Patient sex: M
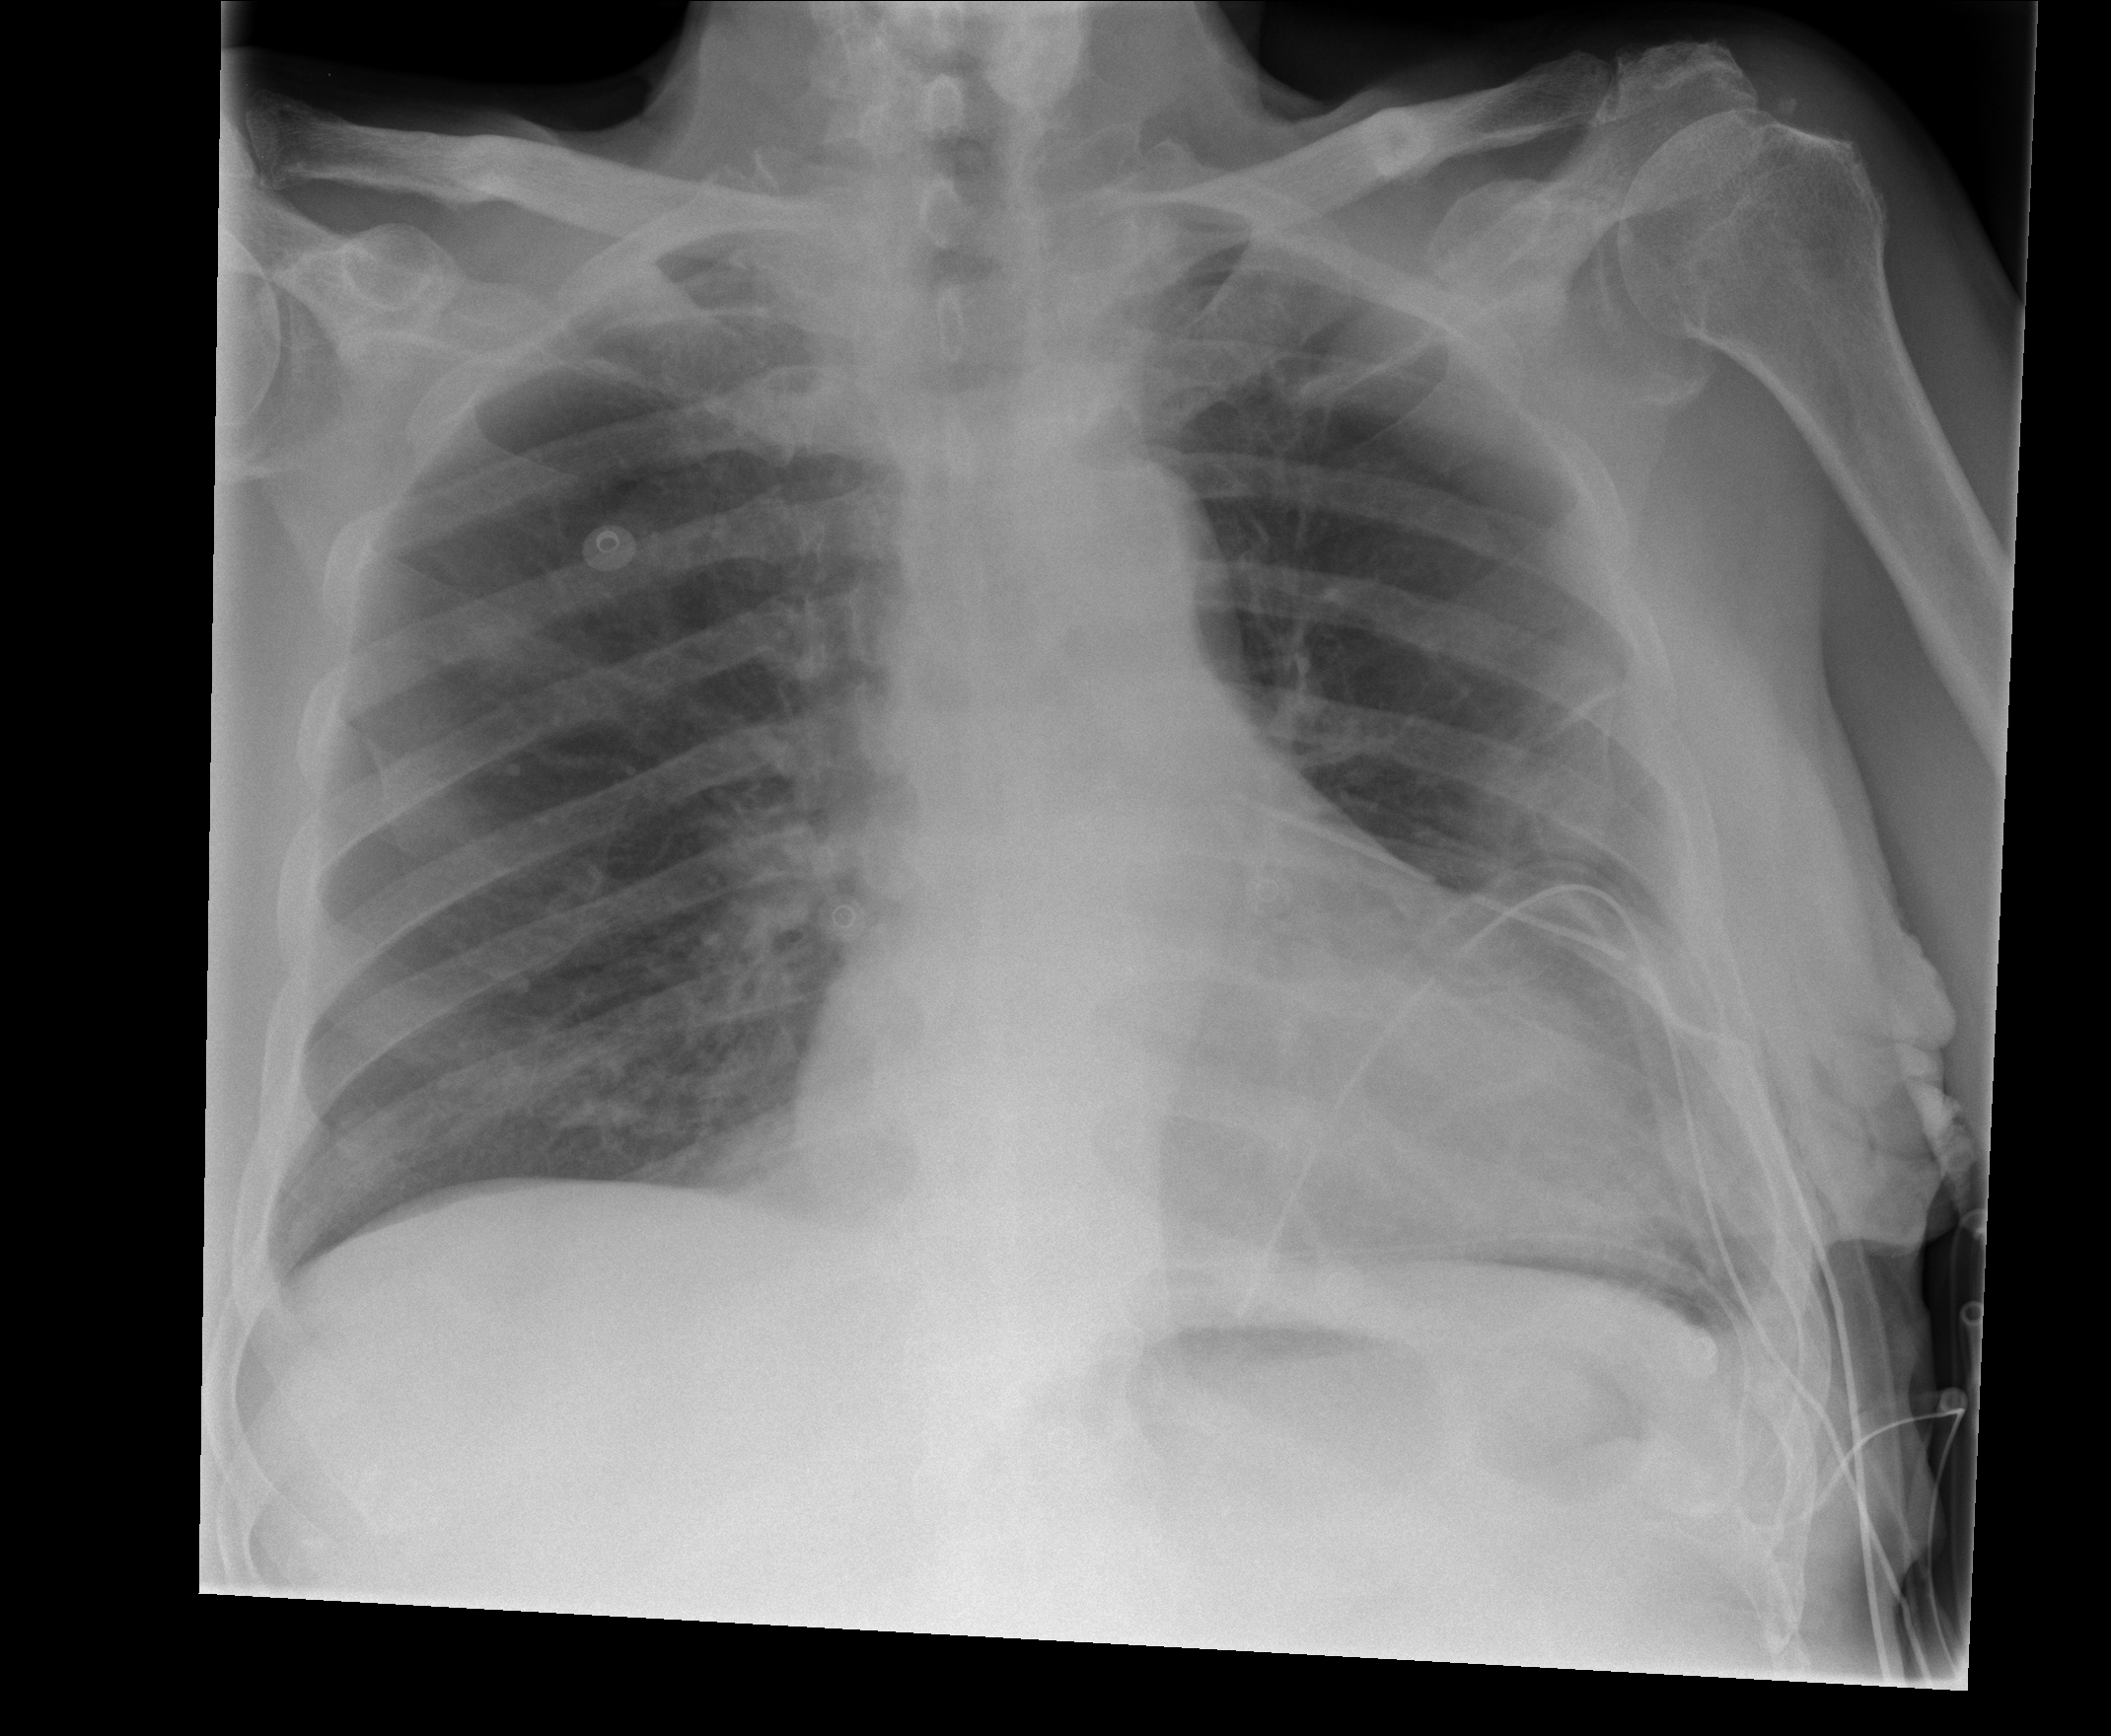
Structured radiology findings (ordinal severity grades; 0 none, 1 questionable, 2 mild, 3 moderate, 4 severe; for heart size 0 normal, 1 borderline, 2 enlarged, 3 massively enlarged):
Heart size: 0
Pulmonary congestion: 0
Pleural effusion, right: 0
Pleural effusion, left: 0
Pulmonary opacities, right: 0
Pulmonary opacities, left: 0
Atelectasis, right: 1
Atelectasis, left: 2